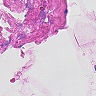
Metastatic tissue present: no